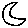
Label: moon